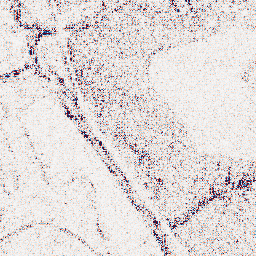
Category: wavelet
Decomposition family: wavelet_biorthogonal
Decomposition parameters: wavelet: bior4.4
level: 1
Upsampling method: lanczos
Upsampling parameters: scale: 4
Upsampling scale: 4